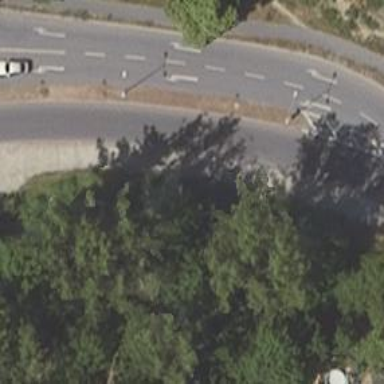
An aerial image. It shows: Tertiary road with asphalt surface.